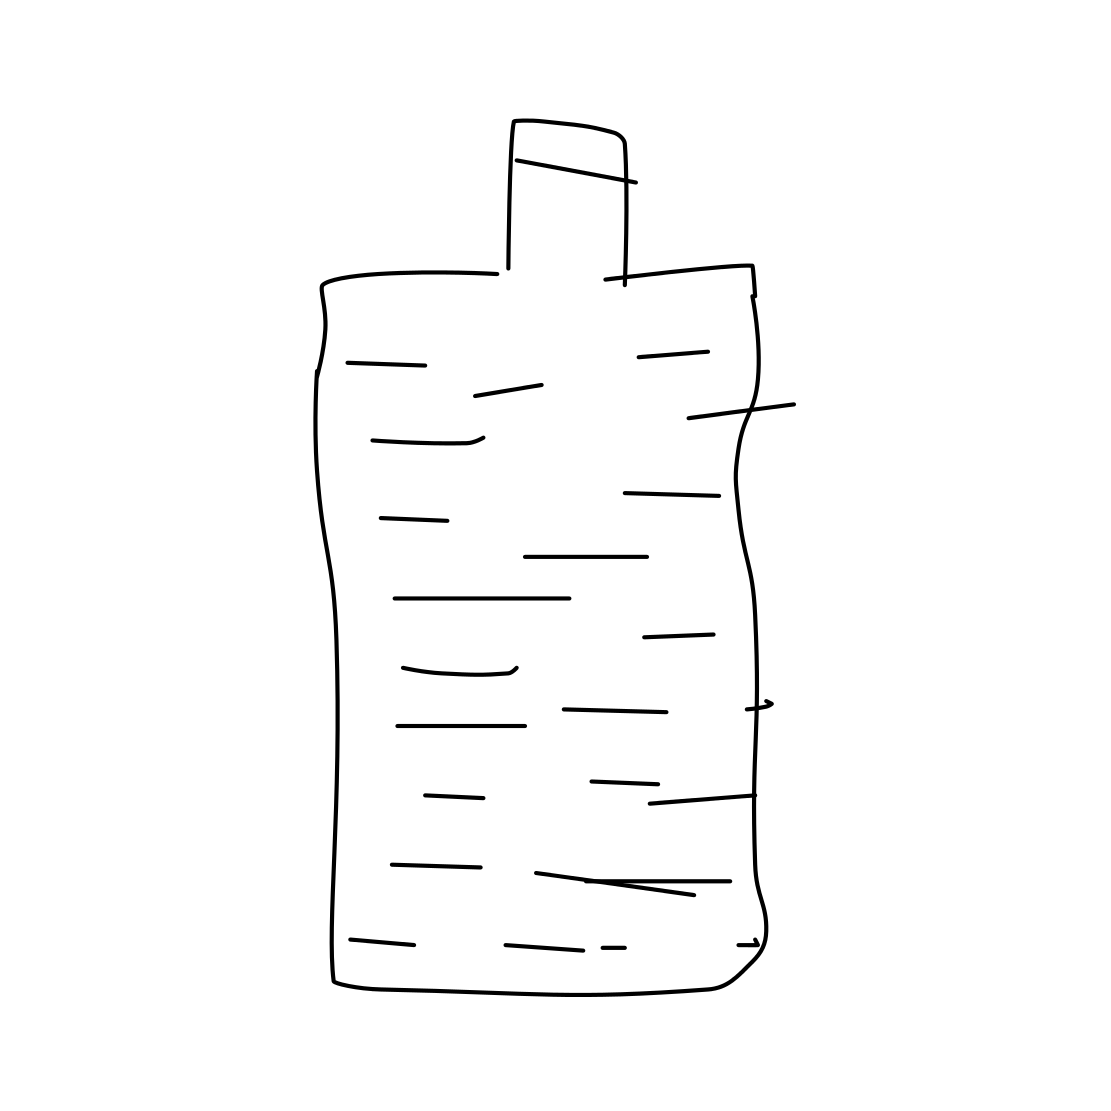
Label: wine-bottle